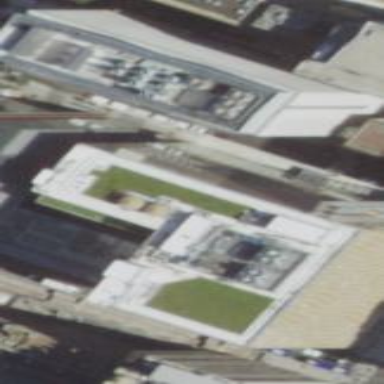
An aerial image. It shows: Building that houses research institute.